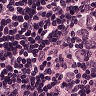
Metastatic tissue present: yes